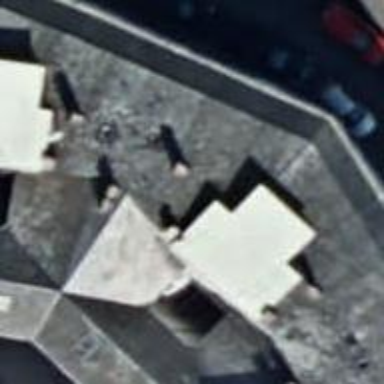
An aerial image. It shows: Restaurant.